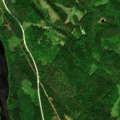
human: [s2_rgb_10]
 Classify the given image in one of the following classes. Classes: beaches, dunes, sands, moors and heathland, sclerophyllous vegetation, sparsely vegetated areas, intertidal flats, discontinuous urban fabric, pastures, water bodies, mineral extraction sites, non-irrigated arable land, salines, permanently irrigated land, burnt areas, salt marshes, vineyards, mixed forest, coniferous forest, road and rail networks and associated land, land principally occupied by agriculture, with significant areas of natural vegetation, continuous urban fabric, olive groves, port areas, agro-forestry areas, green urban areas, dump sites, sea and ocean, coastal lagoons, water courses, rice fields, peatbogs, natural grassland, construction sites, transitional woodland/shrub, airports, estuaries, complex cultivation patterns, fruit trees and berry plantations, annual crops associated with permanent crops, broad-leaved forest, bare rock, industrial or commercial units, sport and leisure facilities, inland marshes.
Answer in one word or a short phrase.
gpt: broad-leaved forest, mixed forest, water bodies